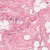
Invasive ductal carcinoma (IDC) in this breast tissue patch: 0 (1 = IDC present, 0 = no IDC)